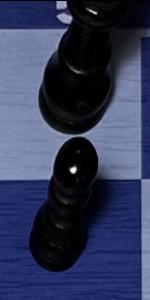
Label: Pawn_Black